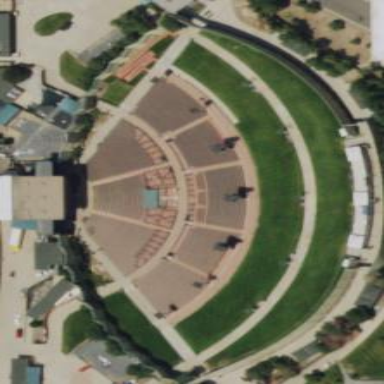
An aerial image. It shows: Theatre.